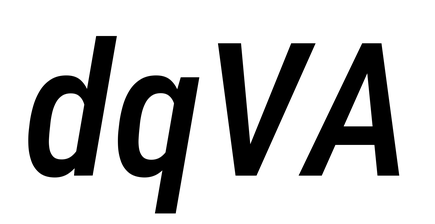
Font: Roboto-Italic_Condensed_Medium_Italic